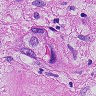
Metastatic tissue present: yes